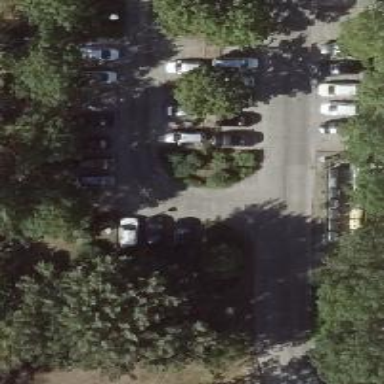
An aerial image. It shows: Concrete parking aisle as service road.